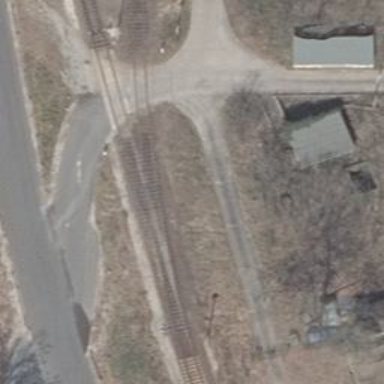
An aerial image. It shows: Railway switch.